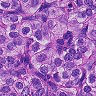
Metastatic tissue present: yes